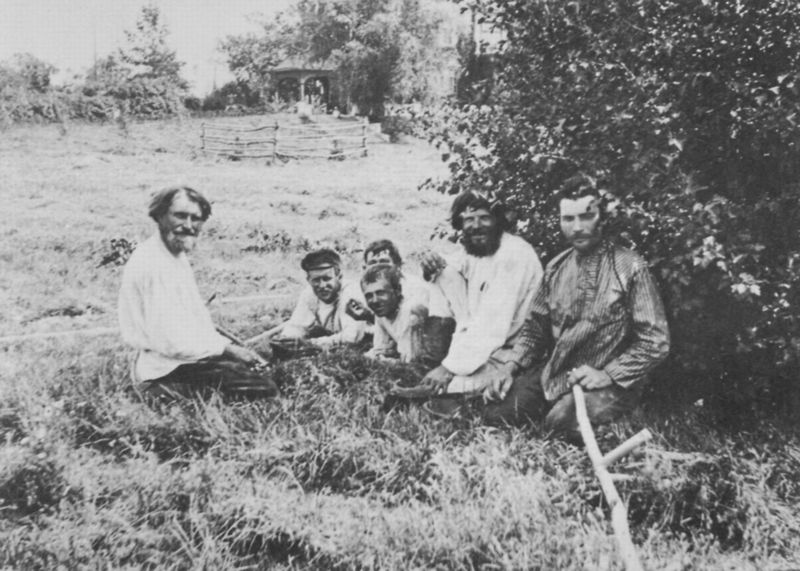
Titel: Dreschen und Heumachen
Künstler: Russischer Photograph
Schlagwörter: baum, mann, schatten, weiß, bäume, landschaft, sitzen, grau, hut, männer, schwarz, gras, haus, park, rasen, wiese, zaun, bart, bärte, kappe, mütze, arm, ast, baumstamm, feld, weide, busch, büsche, gebüsch, hütte, arbeit, bauern, stock, garten, ruhe, liegen, stab, ernte, feldarbeit, hemden, heu, mittag, russland, pause, rast, arbeiter, group, rauchen, foto, fotografie, photographie, ruine, schwarz weiss, photo, feldrand, gehöft, landwirtschaft, tempel, pavillon, exterior, black and white, armut, laube, sense, outdoor, zeun, kolchose, ftografie, vorarbeiter